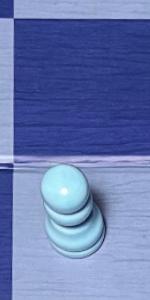
Label: Pawn_White